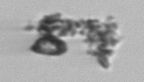
Label: detritus